Question: This image shows the scenario

When my page load and I go for inserting data these four will be shown by default. When I click at '+ button' the last row append, now when I click at 'x button' its shows the current id after appended the row but when I want to remove it it doesn't remove the row.
and my javascript code is
'''
$(document).on('click', 'button[name=forLess]', function() {
var currentId = $(this).attr('id');
//alert($(this).attr('id'));
alert(currentId);
//$("#addMoreCounter_" + currentId).remove();
});
'''
and if current text fields have something written in it also should be empty the current text field.
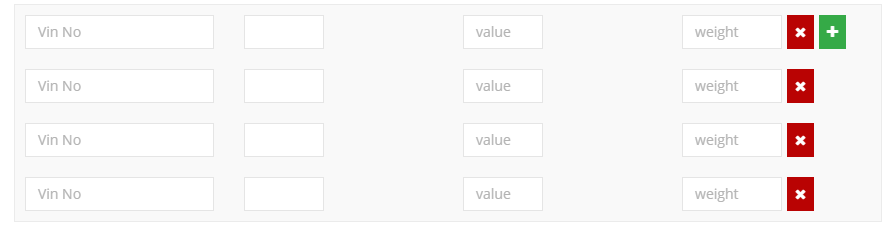
Answer: In the absence of HTML, let's make some assumptions :
- - 'class="add"'- 'class="remove"'
You could do something like this :
'''
$(function() {
$("#myTable").on('setButtonState', function () { //Attach a custom event handler on the table, for setting the state of its remove buttons.
var $remove = $(this).find('.remove');
$remove.prop('disabled', $remove.length <= 4); //Disable the [x] buttons if there are 4 or less, otherwise enable them.
}).on('click', '.add', function() { //Delegate click handling of the [+] buttons' to the table.
// ... your append() code here ...
$this.closest('table').trigger('setButtonState');
}).on('click', '.remove', function() { //Delegate click handling of the [x] buttons' to the table.
$this.closest('tr').remove().closest('table').trigger('setButtonState');
}).trigger('setButtonState'); //Set the initial state of the [x] buttons (on page load)
});
'''
Please note: If the top row is to be deletable, then you will need to put the [+] button somewhere else, or you'll lose it!